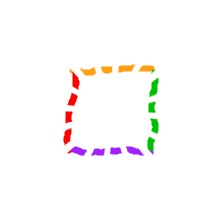
Shape: square